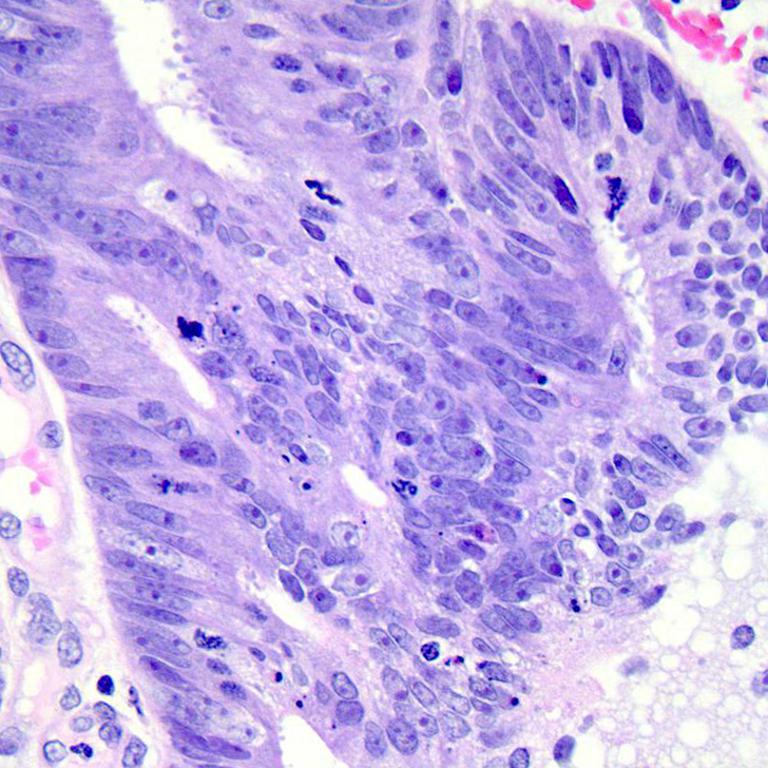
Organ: colon
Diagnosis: adenocarcinomas